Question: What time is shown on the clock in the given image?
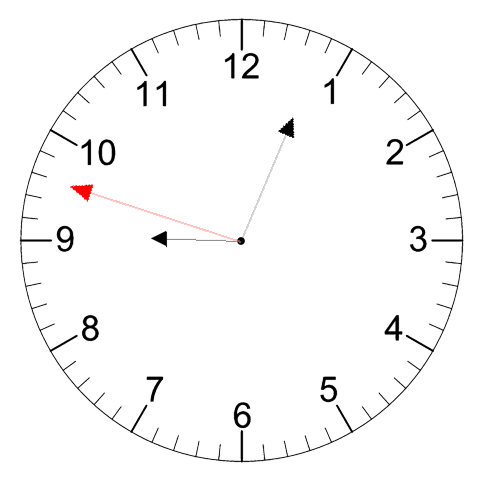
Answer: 09:03:48